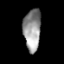
Tissue: lung
Cell type: Epithelial cells
Senescence score: 0.2172
Nuclear area (px): 706
Mean DAPI intensity: 149.462